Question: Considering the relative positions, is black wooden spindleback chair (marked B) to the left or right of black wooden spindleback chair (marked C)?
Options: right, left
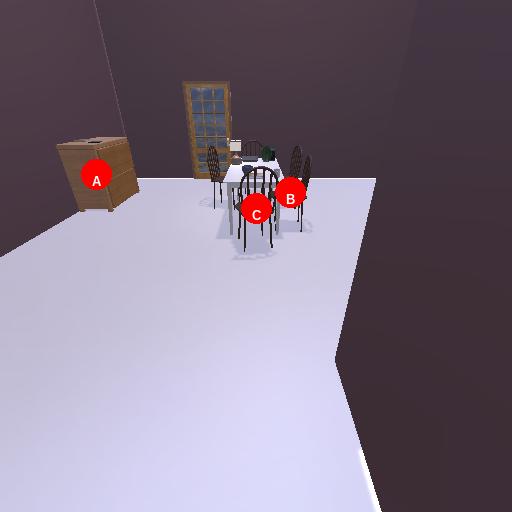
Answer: right